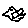
Label: bird